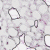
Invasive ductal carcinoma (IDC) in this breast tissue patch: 0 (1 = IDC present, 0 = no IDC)